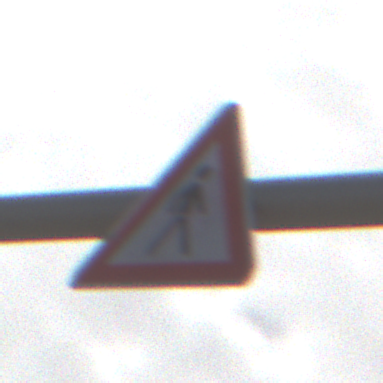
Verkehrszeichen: FussgaengerLinks
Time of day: Midday
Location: Outdoor (Nature)
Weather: PartlyCloudy
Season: NotSpecified
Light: Natural